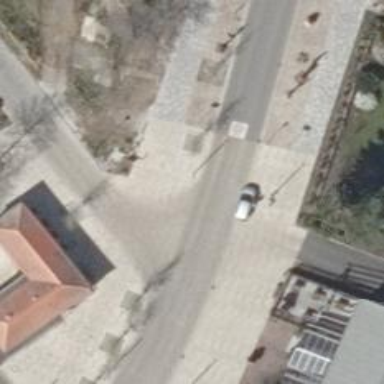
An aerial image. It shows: Living street.